Question: select max(case when field_number = 7 then value end) value from wp_rg_lead_detail group by lead_id having max(case when field_number = 21 then value end) > curdate()I already tried my best reading documentation and searching on Google but i can't figure it out..

I need to build a query where it selects the value of field_number 7 if field_number 19 has the value 1 and the date of field_number 21 is past the current date.
This is what I currently have:
'''
SELECT * FROM wp_rg_lead_detail WHERE field_number IN (7, 19) AND value = 1
'''
But that only gives me the row where field_number is 19
I need to get the value of field_number 7 where field_number 19 is past the current date. There can be multiple inctances where field_number is 7 (each lead_id is a different "person" of which i need the field_number 7 value) Where field_number 22 has the value 1 is no longer applicable
Hey guys thanks! With your help the problem is now solved. The code that i'm using now is (thank you sgeddes):
'''
SELECT value FROM wp_rg_lead_detail WHERE field_number = 7 AND EXISTS (SELECT field_number, value FROM wp_rg_lead_detail WHERE field_number = 21 AND value > CURDATE())
'''
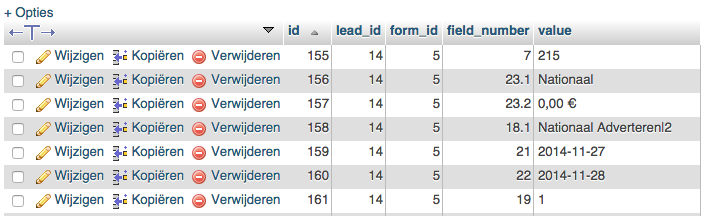
Answer: You could use 'group by' with 'max' and 'case'. I'm assuming the unique group is 'lead_id' and 'form_id':
'''
select max(case when field_number = 7 then value end) value
from wp_rg_lead_detail
group by lead_id, form_id
having max(case when field_number = 19 then value end) = 1
and max(case when field_number = 21 then value end) > curdate()
'''
The last part depends a little on which database you are using (curdate is mysql, getdate() is sql server), but this should give you the general idea. You may need to cast the value to a date as well.
- <URL>